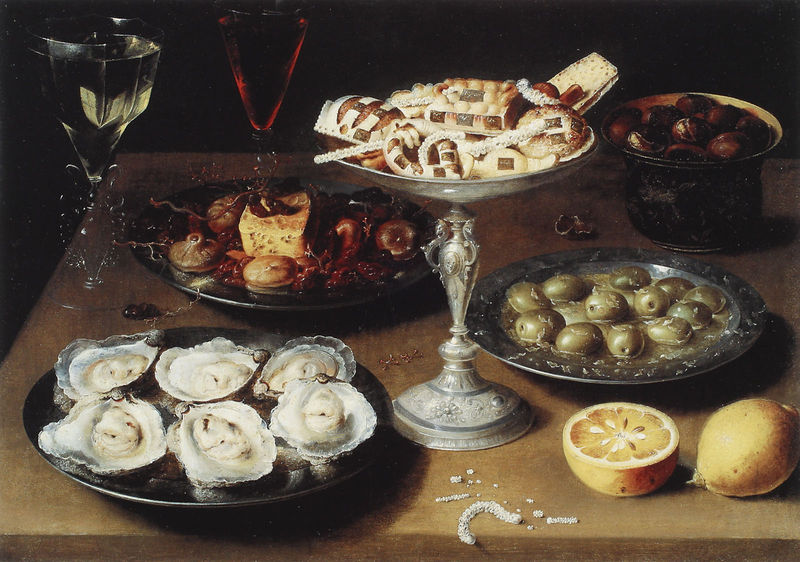
Titel: Stilleben mit Austern, Konfekt und Früchten
Künstler: Osias Beert d. Ä.
Institution: Stuttgart, Staatsgalerie
Schlagwörter: dunkel, schatten, weiß, grün, braun, glas, grau, tisch, obst, rot, schale, schüssel, silber, teller, feigen, früchte, stilleben, stillleben, trauben, topf, rotwein, wein, olive, brot, platte, becher, kirschen, gefäß, weinglas, kerne, geschirr, kuchen, speisen, niederländisch, bankett, gebäck, lecker, reichtum, muschel, austern, käse, muscheln, zitrone, zitronen, datteln, nüsse, auster, kastanien, oliven, torte, kekse, zucker, süßigkeiten, plätzchen, maronen, maroni, pastete, weiißwein, brösel, kredenz, zücker